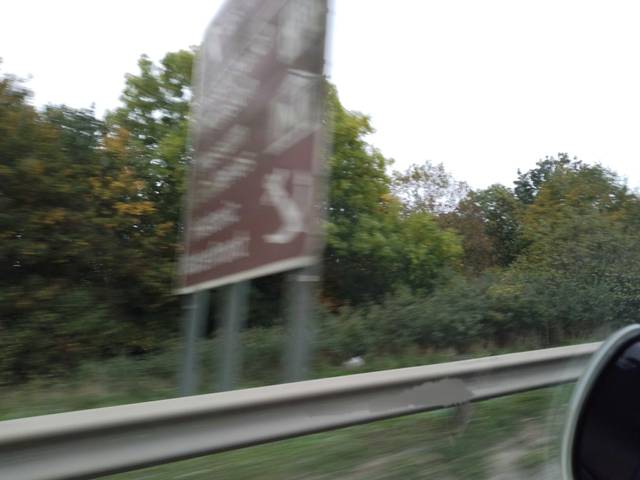
Region: United Kingdom
Coordinates: 52.098, 1.113